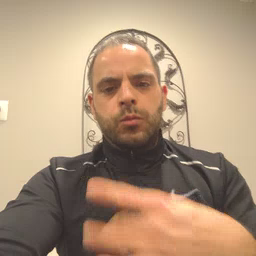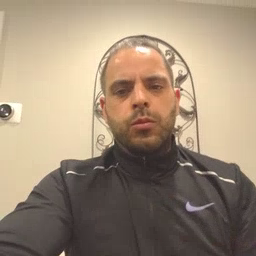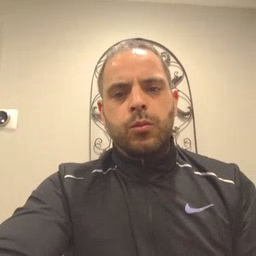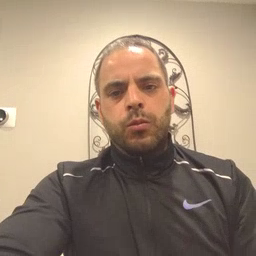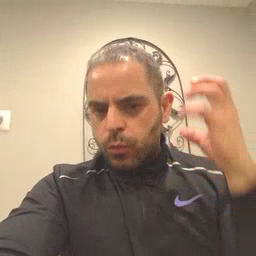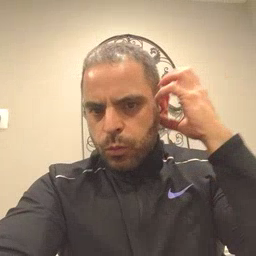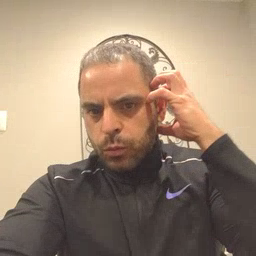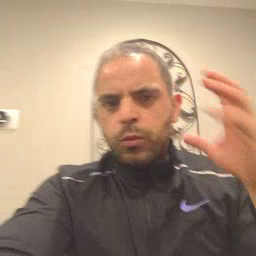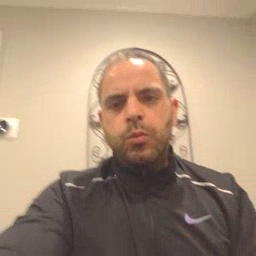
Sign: radio